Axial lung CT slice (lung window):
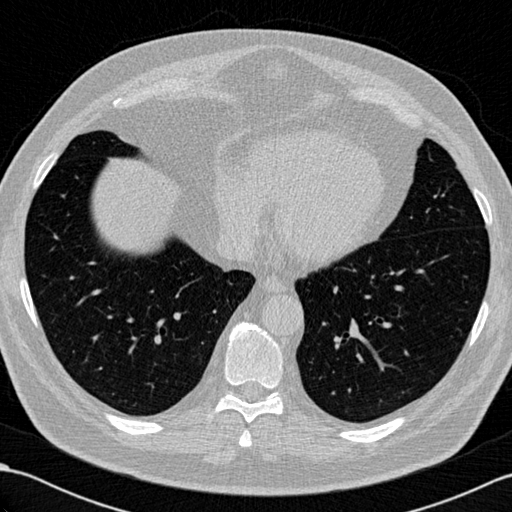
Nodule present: no